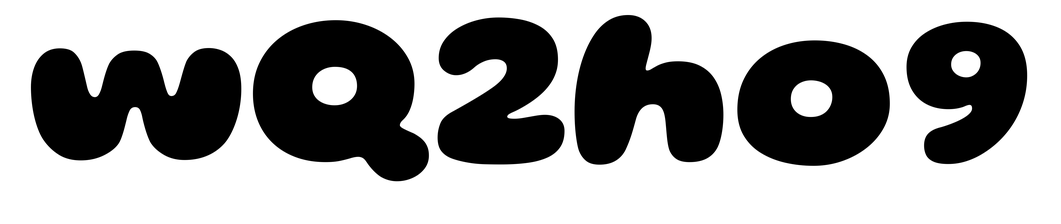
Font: Gluten_ExtraBold